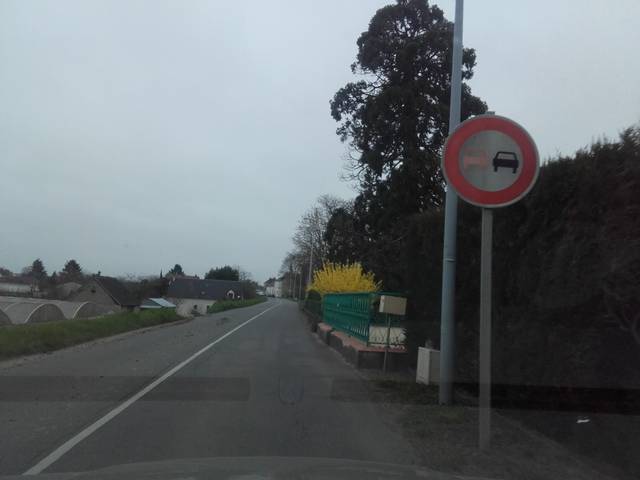
Region: France
Coordinates: 47.379, 0.6037